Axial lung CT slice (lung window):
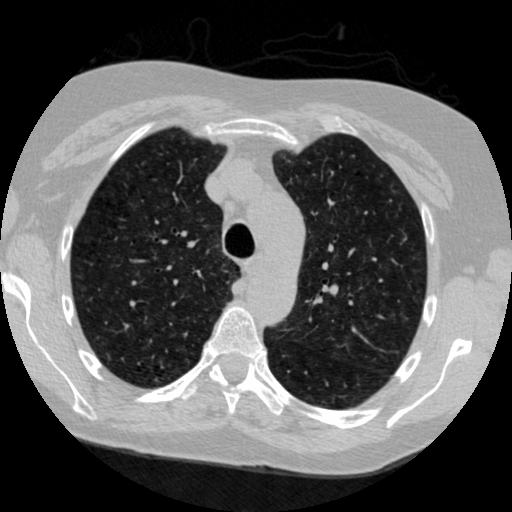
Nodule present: no